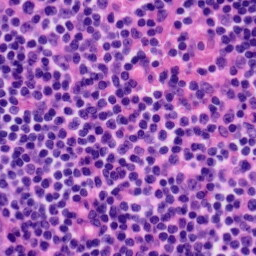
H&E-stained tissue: Tonsil